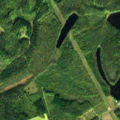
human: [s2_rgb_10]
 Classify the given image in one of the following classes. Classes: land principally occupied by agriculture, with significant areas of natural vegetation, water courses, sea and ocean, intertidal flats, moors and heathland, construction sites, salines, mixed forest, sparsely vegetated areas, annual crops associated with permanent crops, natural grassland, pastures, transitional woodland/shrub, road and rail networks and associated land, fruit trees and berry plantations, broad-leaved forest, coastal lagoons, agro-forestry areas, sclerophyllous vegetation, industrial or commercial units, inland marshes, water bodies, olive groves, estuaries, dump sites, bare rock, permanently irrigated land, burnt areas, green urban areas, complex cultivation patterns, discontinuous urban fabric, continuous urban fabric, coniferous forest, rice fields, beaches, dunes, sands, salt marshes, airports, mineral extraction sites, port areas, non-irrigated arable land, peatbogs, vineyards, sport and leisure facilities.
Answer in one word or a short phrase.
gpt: non-irrigated arable land, coniferous forest, mixed forest, transitional woodland/shrub, water bodies